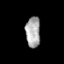
Tissue: prostate
Cell type: T cells
Senescence score: 0.2769
Nuclear area (px): 436
Mean DAPI intensity: 170.183